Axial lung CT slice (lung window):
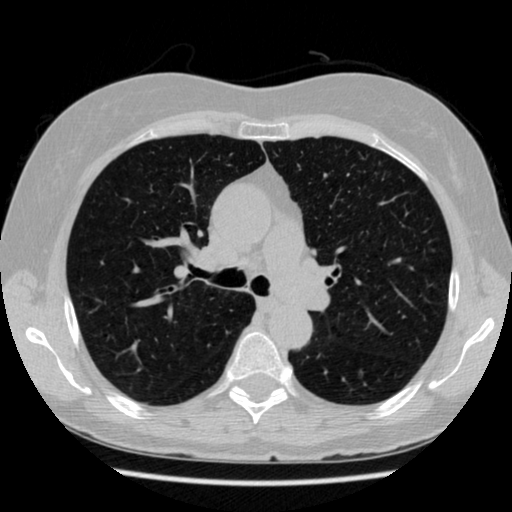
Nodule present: no